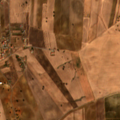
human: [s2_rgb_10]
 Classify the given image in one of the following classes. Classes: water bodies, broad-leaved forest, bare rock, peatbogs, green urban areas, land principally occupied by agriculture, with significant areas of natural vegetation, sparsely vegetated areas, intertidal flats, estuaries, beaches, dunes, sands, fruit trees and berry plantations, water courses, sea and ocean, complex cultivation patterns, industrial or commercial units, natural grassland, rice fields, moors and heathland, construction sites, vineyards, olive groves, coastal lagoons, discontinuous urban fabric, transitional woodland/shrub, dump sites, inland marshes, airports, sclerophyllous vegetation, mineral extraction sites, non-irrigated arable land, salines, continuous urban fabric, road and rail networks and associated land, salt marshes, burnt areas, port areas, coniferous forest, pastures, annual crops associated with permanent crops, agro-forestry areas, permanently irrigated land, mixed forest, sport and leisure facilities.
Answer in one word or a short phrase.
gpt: non-irrigated arable land, permanently irrigated land, olive groves, complex cultivation patterns